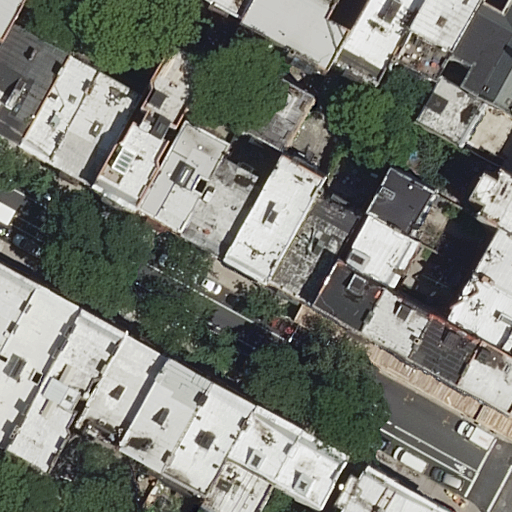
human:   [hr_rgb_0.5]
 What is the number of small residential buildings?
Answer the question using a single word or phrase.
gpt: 7

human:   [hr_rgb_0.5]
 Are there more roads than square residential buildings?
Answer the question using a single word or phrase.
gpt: yes

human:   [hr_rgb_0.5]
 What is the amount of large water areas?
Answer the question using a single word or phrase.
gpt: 0

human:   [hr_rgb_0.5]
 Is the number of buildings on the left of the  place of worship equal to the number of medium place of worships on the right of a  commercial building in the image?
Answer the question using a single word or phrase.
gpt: no

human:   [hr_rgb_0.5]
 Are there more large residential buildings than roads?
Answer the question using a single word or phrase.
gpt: no

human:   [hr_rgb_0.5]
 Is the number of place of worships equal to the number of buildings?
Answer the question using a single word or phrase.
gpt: no

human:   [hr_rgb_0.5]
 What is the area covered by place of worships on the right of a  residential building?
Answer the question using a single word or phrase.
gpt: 645m2

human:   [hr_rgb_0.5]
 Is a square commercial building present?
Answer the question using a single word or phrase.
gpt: no

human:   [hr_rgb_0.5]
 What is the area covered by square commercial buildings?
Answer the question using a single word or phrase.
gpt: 0m2

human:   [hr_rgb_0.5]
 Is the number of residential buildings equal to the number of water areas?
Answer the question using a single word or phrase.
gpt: no

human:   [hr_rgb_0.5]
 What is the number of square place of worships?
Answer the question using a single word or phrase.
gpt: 0

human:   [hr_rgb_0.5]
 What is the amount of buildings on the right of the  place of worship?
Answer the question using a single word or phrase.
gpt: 0

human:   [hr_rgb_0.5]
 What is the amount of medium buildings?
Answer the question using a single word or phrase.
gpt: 28

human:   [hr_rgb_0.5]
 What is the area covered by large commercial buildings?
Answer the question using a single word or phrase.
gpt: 0m2

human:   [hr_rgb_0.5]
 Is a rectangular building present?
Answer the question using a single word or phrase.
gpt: yes

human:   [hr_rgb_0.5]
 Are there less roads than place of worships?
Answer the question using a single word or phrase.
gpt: no

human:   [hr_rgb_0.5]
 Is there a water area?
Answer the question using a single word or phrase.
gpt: no

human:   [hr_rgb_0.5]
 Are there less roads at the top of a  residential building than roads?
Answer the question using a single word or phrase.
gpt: no

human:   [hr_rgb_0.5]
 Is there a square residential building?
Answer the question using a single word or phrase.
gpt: no

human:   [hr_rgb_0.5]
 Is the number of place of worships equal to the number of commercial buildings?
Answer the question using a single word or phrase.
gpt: no

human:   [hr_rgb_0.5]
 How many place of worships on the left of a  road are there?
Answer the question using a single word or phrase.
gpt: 0

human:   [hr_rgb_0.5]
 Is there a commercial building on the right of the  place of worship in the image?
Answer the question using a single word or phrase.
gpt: no

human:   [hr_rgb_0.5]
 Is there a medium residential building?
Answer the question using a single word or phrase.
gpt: yes

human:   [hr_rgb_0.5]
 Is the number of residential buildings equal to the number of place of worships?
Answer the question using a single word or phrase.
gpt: no

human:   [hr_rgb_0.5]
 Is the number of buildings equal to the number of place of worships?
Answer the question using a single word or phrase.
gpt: no

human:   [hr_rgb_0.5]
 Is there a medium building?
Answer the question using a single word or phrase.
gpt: yes

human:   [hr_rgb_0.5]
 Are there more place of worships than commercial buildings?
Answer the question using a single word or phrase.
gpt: yes

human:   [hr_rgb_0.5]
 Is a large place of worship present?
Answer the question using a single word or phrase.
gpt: yes

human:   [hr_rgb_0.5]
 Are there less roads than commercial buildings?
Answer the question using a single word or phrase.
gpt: no

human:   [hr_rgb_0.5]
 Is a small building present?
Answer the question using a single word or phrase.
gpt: yes

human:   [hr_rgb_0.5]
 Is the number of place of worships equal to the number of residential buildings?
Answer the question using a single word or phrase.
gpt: no

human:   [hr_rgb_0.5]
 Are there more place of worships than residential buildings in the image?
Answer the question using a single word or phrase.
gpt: no

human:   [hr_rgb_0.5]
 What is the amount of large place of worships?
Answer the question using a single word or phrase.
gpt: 1

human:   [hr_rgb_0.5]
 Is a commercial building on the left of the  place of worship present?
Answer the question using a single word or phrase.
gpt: no

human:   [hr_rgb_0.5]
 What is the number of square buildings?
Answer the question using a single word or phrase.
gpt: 0

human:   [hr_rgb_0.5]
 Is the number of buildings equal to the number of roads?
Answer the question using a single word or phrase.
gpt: no

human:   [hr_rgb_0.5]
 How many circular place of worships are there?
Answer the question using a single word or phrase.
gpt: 0